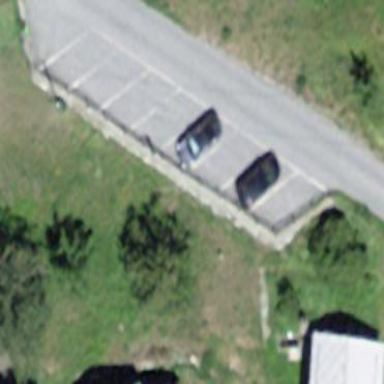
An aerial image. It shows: Parking area with surface.